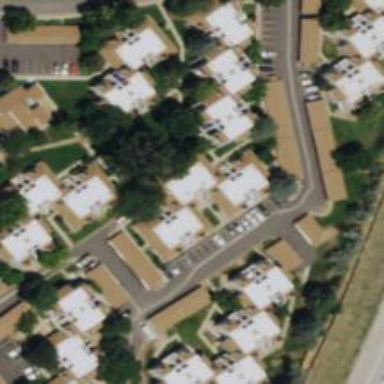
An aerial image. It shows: Terrace building.